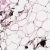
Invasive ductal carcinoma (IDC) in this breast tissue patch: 0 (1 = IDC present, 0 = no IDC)